Question: I'm experiencing a strange issue with Spring MVC (latest version, 4.0.6).
While trying to validate a form before submitting it I'm able to get validation in place and populate given Spring Form's (truncated for sake of clarity)
'''
<form:form method="post" commandName="contratto">
<form:errors path="*" cssClass="alert alert-error" element="div" />
</form:form>
'''

The problem is that Spring are not called at all, therefore giving me unlocalized dates and numbers.
'''
@RequestMapping(value = "/edit/{contractId}", method = RequestMethod.GET)
public String edit_form(@PathVariable("contractId") int id, ModelMap model) throws Exception {
Contratti contratto = ejbRepository.getContratto(id);
model.addAttribute("contratto", contratto);
BindingResult result = new BeanPropertyBindingResult(contratto, "contratto");
new CustomContrattoValidator().validate(contratto, result);
if (result.hasErrors()) {
model.addAllAttributes(result.getModel());
}
return "contratti/form/edit";
}
'''
By using classic approach, like annotating the handler method as stated in <URL> the issue is even worse, as the
'''
new CustomContrattoValidator().validate(contratto, result);
'''
seems to report all missing fields (like if the object is completely empty, even if the code is exactly the same and I'm getting it from DB).
I'm completely lost and can't get my head around.
Any advice is appreciated!
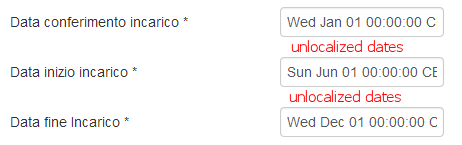
Answer: You need to set the conversion service in the BeanPropertyBindingResult.
Obtain the conversion service:
'''
@Autowired private ConversionService conversionService;
'''
Pass it along:
'''
BindingResult result = new BeanPropertyBindingResult(contratto, "contratto");
result.initConversion(conversionService);
'''